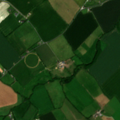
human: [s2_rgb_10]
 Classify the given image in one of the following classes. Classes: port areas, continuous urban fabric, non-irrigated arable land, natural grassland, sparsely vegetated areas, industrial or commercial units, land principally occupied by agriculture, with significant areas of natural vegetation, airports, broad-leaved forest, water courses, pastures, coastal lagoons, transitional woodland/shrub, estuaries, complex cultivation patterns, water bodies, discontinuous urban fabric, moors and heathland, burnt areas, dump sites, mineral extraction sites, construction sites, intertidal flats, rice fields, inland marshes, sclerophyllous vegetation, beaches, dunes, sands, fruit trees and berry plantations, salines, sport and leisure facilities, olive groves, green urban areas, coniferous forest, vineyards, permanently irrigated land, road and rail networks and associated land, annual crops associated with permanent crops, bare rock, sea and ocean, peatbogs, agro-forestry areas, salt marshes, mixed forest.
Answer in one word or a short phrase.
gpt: non-irrigated arable land, pastures